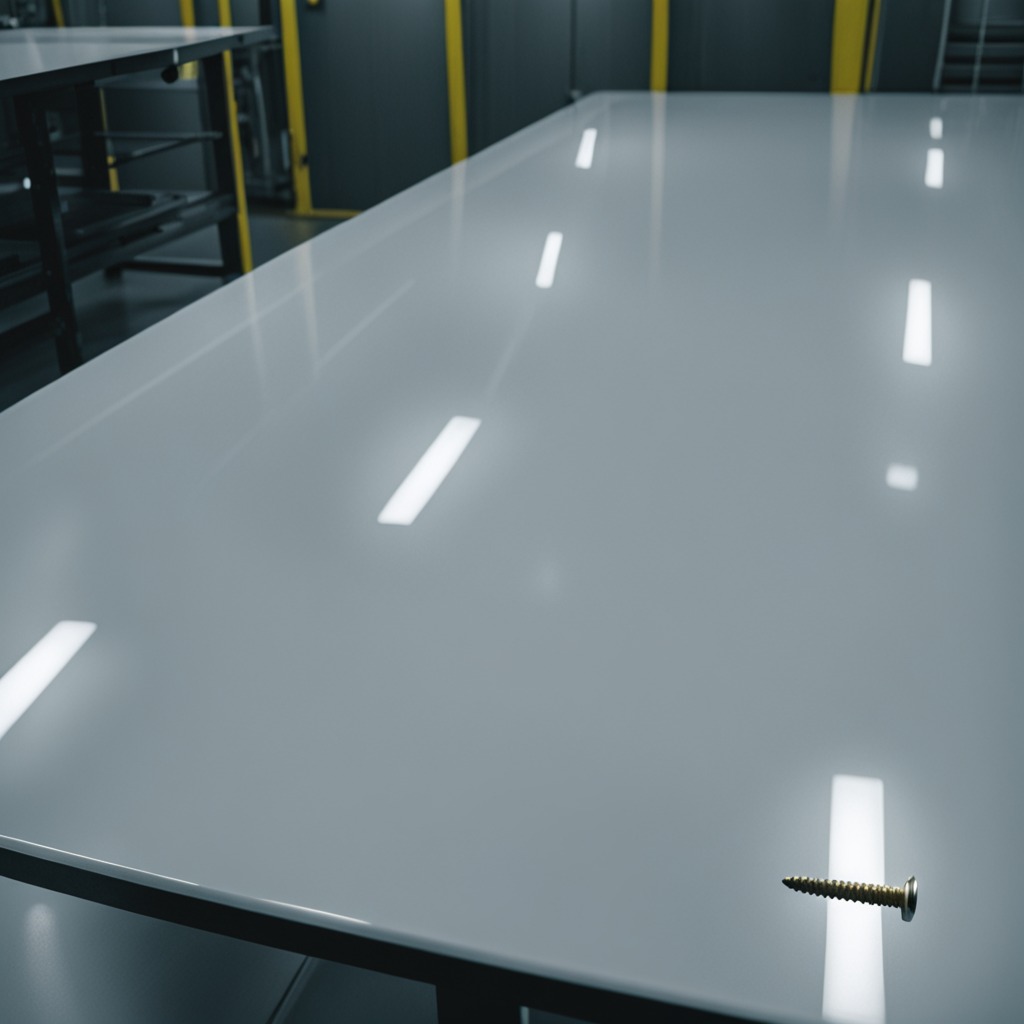
A metal screw is lying on the high-gloss table in a ship maintenance bay industrial lighting.